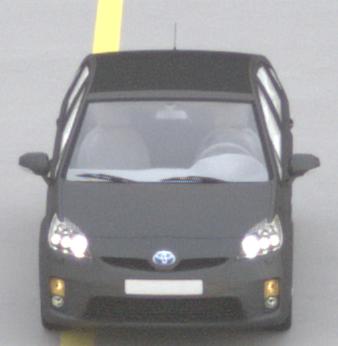
Make: Toyota
Model: Prius 1.5 Hybrid
Detailed model: Prius (HW2)
Model produced from: 2006/03
Model produced until: 2009/06
Doors: 5
Color: gray
Road condition: dry road
Daytime: sunrise or sunset
Contrast: low contrast